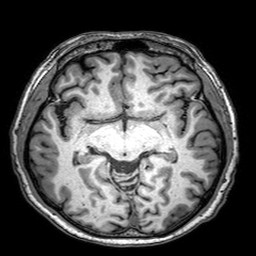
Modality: T1w
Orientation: coronal
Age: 64
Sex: male
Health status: healthy
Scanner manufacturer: philips
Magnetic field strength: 3 T